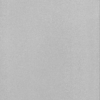
Label: dusty